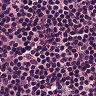
Metastatic tissue present: no